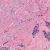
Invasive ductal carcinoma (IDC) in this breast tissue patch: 1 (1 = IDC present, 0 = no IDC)